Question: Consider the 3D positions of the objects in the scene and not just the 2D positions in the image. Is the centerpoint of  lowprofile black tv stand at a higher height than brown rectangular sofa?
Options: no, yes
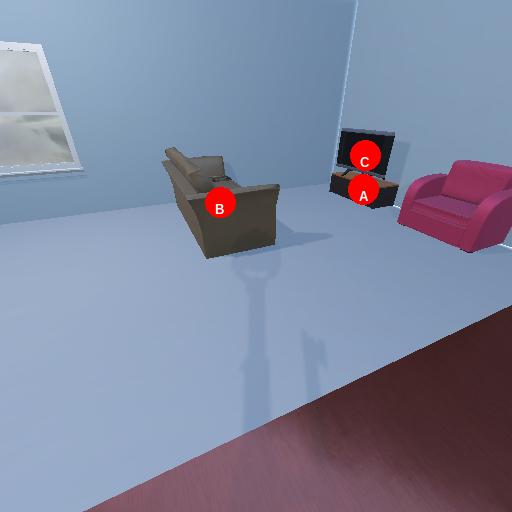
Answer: no